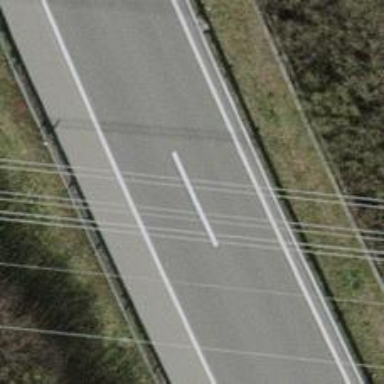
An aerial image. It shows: Motorway link.